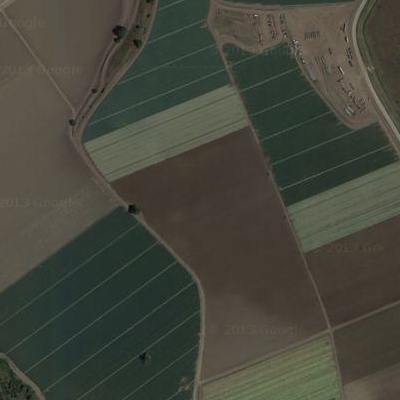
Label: Field